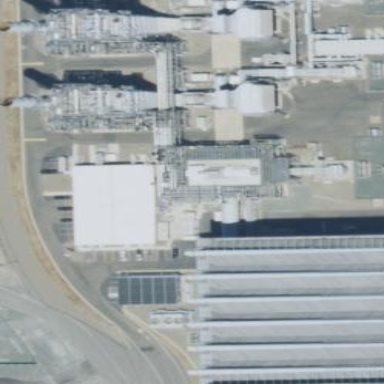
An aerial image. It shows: Industrial area with power plant.